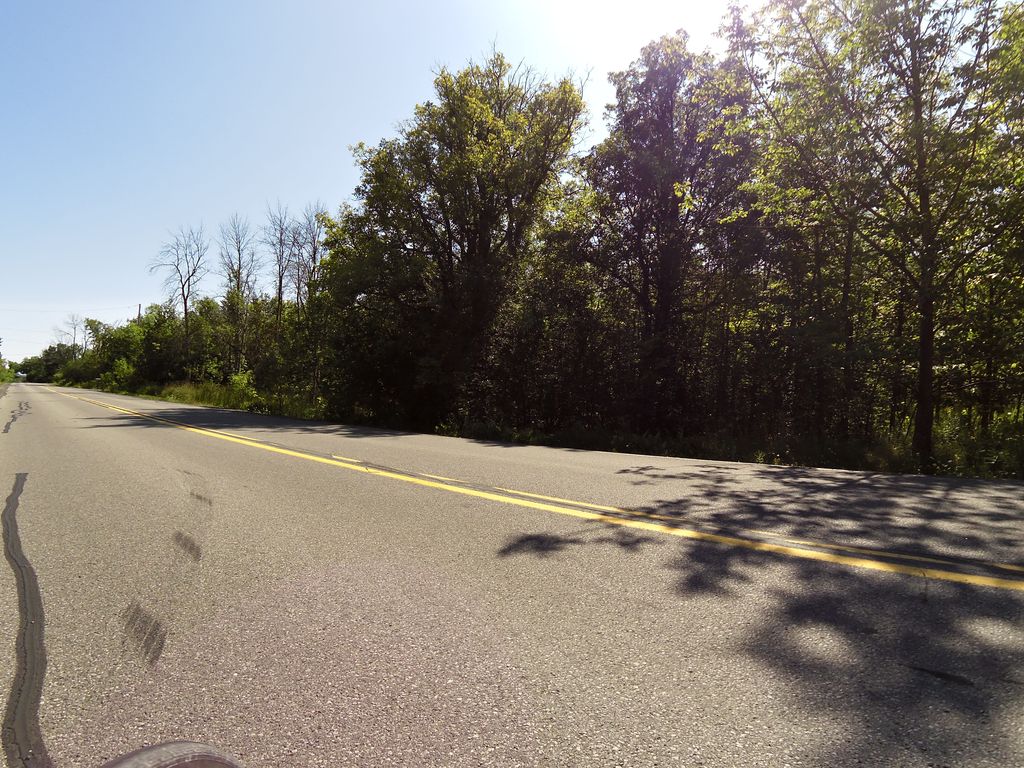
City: ottawa-gatineau